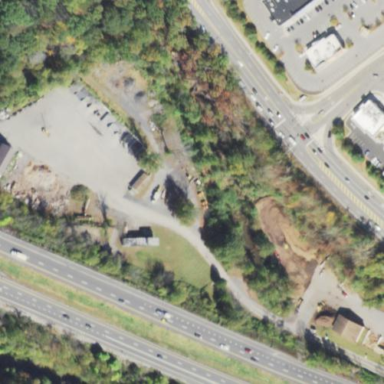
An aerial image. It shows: Recycling center for green and garden waste.